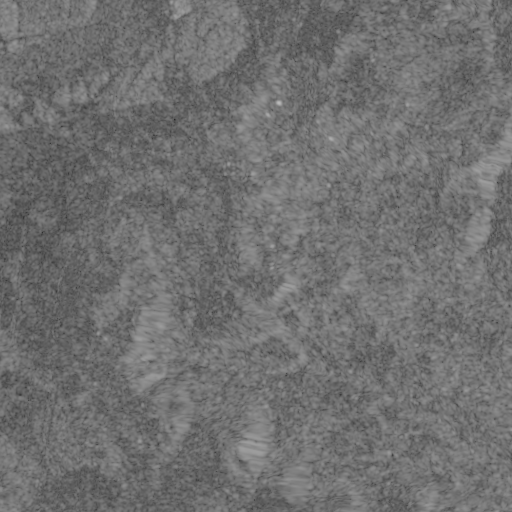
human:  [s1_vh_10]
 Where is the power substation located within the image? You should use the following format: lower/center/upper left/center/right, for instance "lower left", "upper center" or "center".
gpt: The power substation is located in the upper left of the image.
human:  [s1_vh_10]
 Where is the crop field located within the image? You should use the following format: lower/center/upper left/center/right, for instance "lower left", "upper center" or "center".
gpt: There is no crop field in the image.

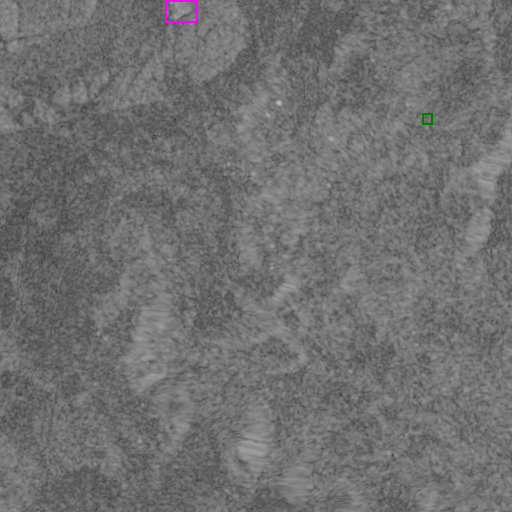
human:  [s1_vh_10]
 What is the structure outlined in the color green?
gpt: The structure outlined in green is a park.
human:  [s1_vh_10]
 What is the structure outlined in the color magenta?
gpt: The structure outlined in magenta is a power substation.
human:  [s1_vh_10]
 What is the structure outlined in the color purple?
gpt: There is no purple outline.